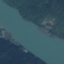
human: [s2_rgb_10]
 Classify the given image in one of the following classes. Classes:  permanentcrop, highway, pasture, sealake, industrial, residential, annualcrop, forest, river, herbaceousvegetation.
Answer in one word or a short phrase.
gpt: River